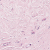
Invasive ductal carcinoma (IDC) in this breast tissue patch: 0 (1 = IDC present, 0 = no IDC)